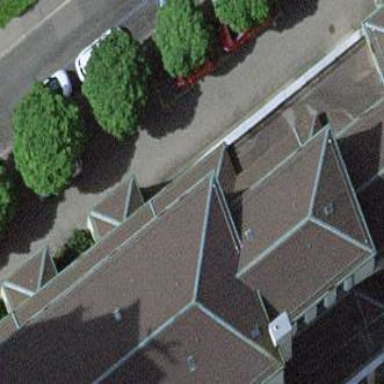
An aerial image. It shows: Close-up view of roof of building.